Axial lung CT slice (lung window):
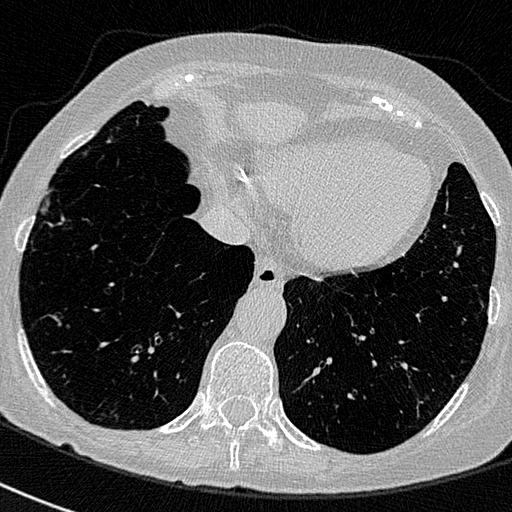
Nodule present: no